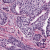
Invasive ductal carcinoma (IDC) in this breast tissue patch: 0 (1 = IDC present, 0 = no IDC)